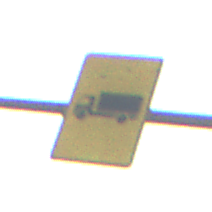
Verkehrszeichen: KFZZulaessigeGesamtmasse3Komma5TOhnePfeilsymbol
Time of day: MorningAfternoon
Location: Outdoor (Nature)
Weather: PartlyCloudy
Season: NotSpecified
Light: Natural